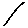
Label: line